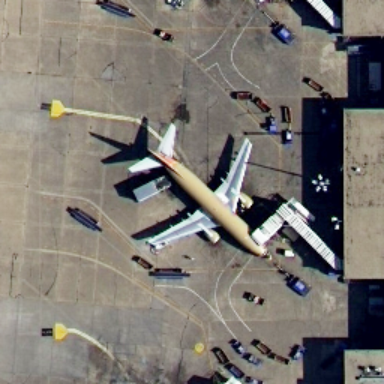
There is a beige airplane in the airport .